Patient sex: M
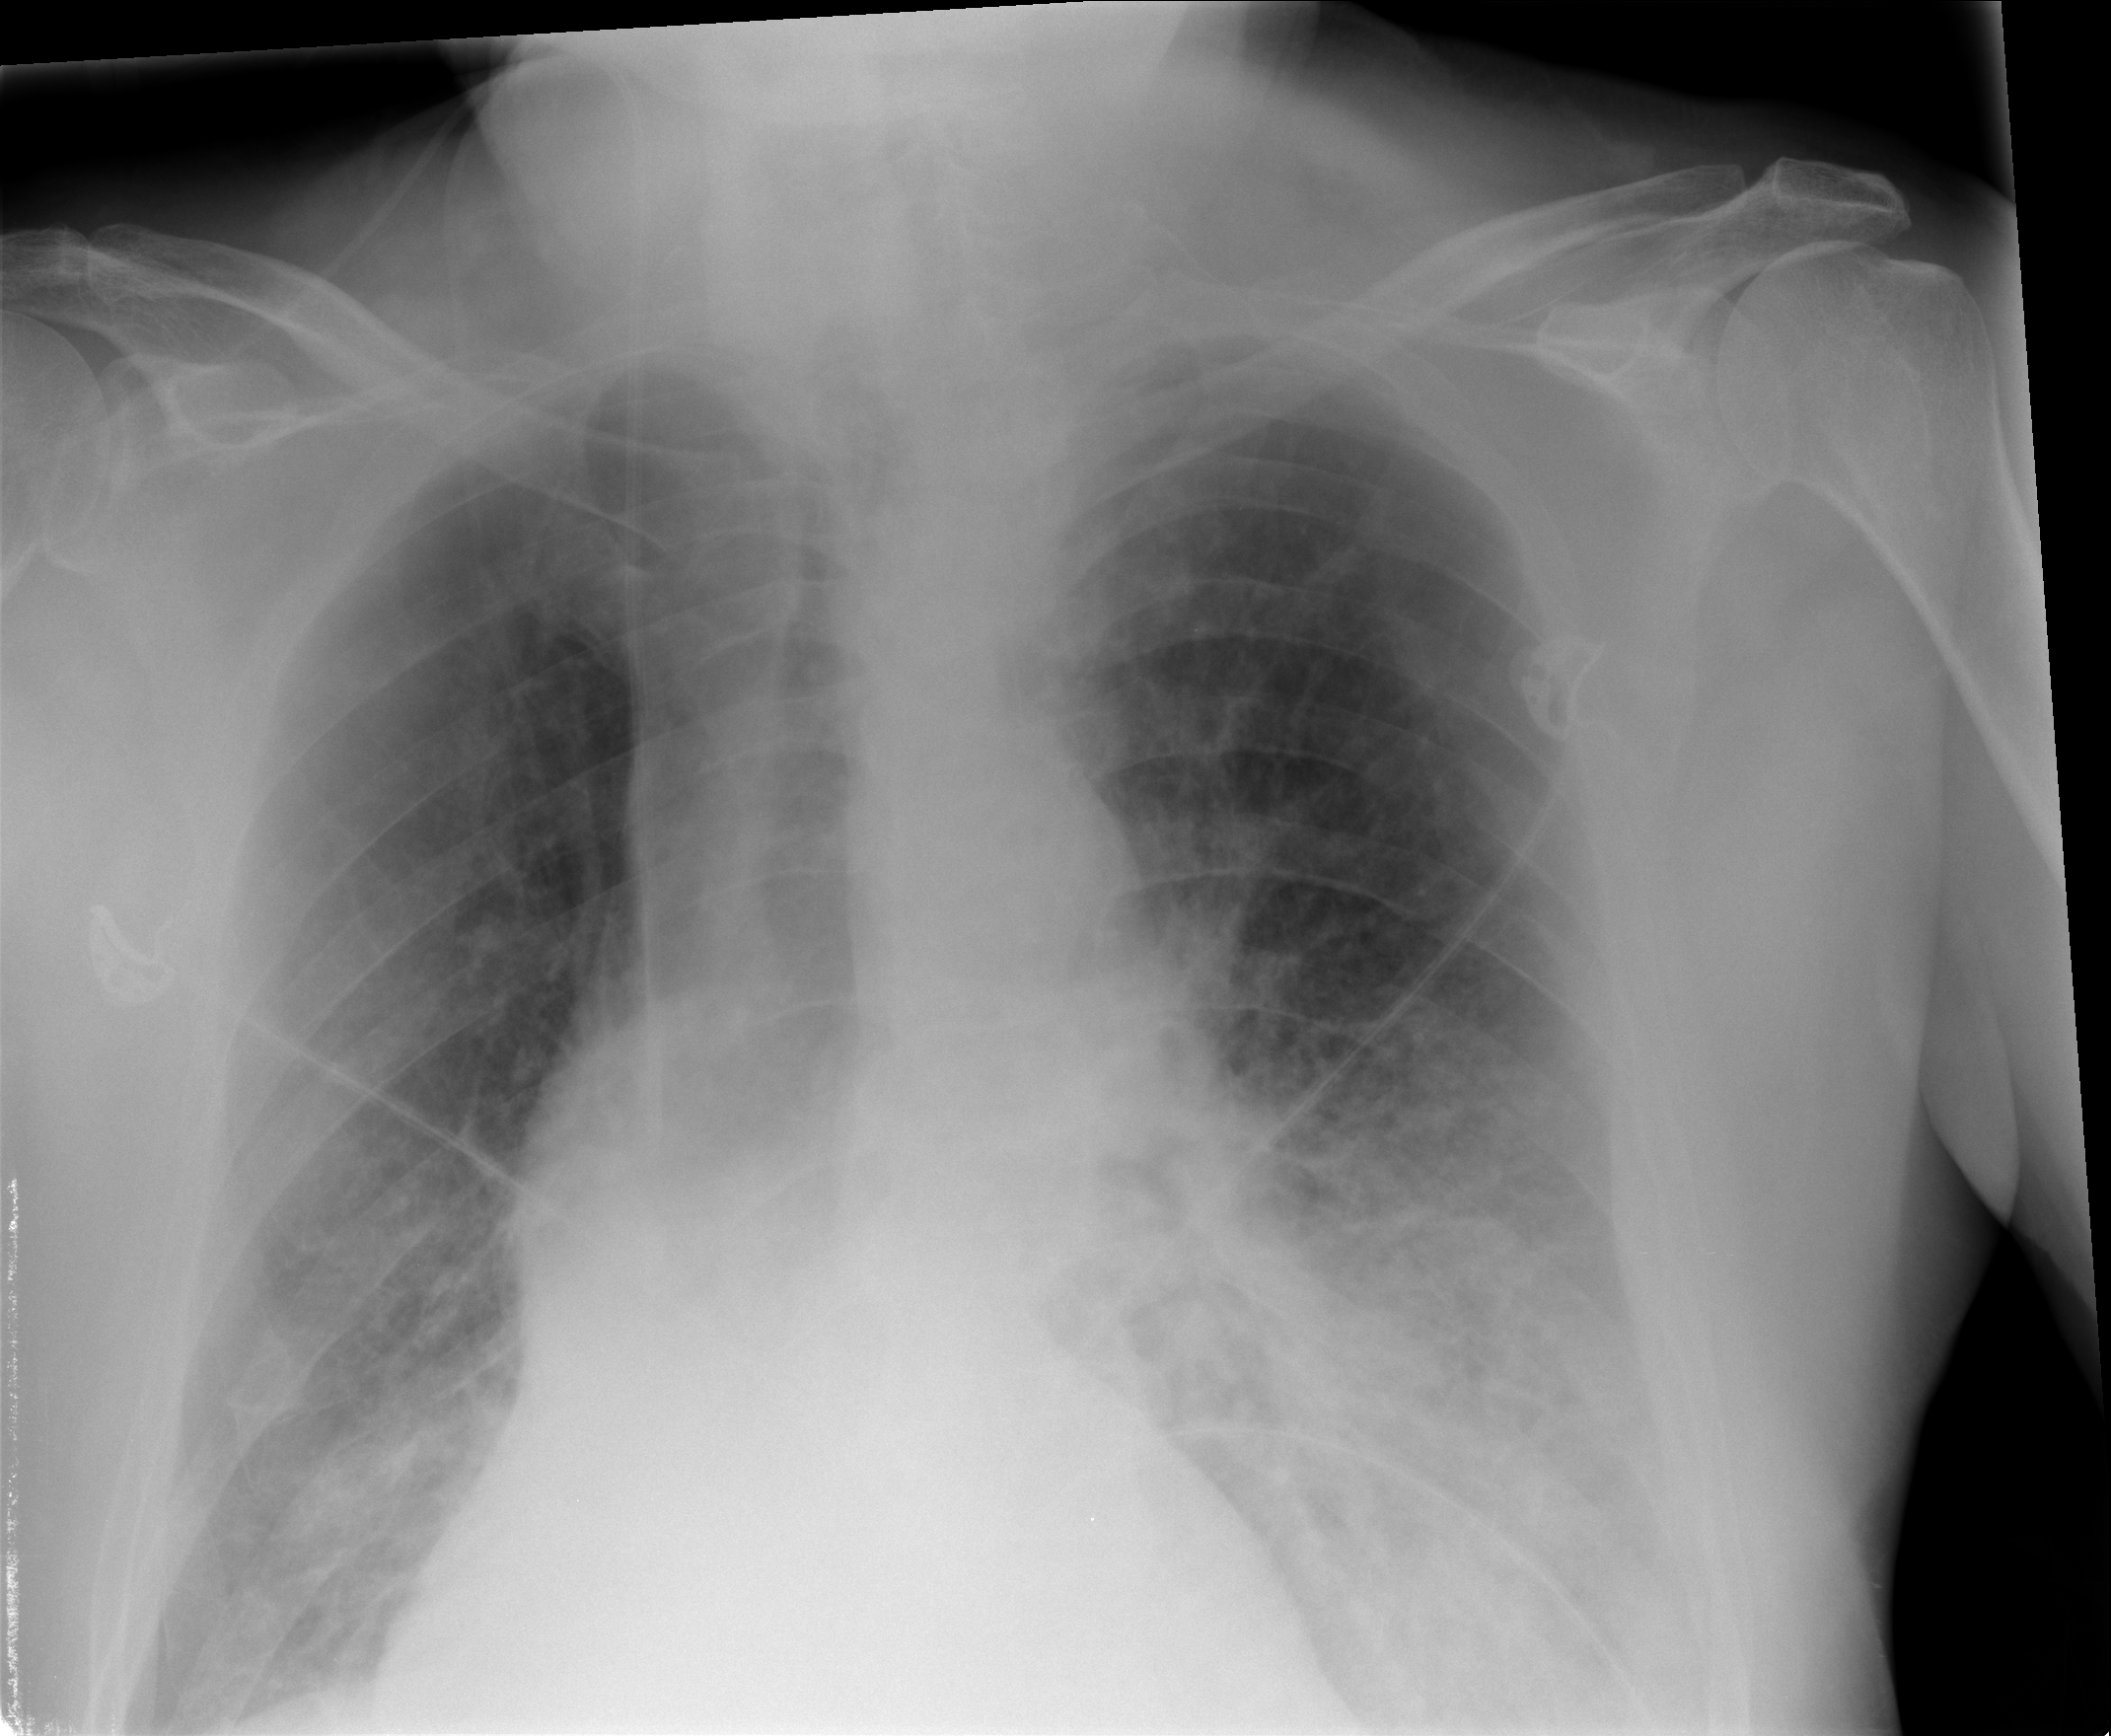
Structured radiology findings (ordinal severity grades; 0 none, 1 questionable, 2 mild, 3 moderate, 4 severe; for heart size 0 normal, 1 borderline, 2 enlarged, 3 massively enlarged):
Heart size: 0
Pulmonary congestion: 2
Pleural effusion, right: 2
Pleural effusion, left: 3
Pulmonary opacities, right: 3
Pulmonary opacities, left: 3
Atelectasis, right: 2
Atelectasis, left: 3